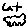
Label: cat